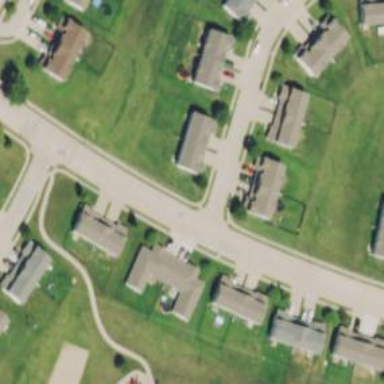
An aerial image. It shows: Residential road.